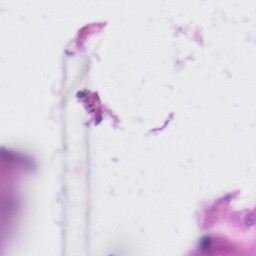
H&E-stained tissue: Liver